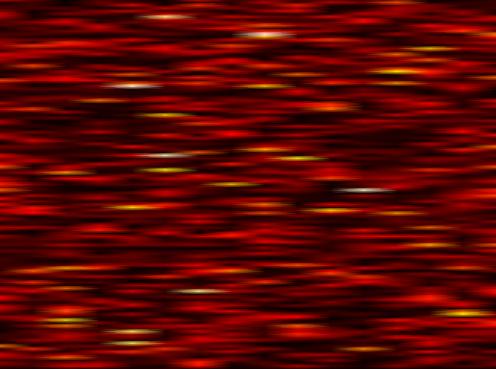
Label: UFMC